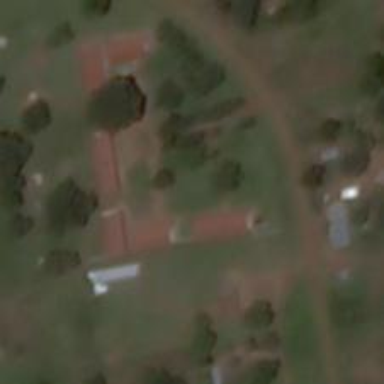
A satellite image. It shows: School.